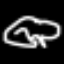
Label: frog